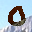
Label: 0